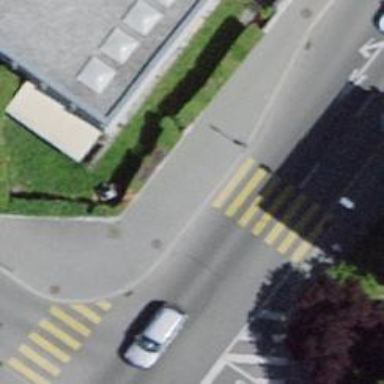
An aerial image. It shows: Kerb barrier.